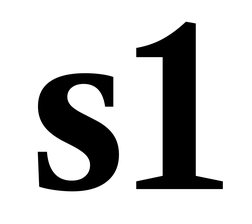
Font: LibreCaslonText_Bold